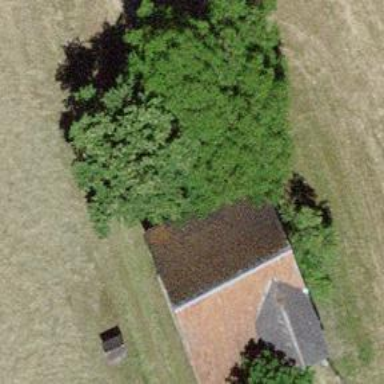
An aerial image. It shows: Single tag "natural: tree."